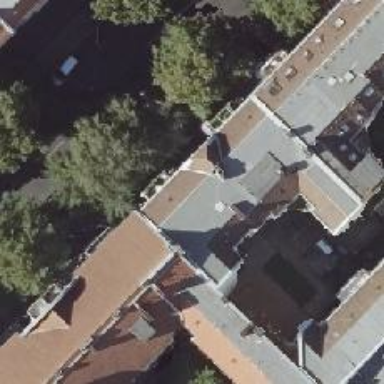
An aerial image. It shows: Kindergarten.